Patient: sex F, age 68
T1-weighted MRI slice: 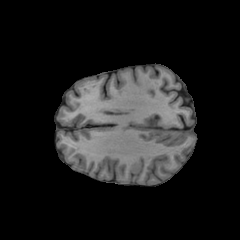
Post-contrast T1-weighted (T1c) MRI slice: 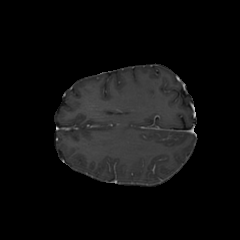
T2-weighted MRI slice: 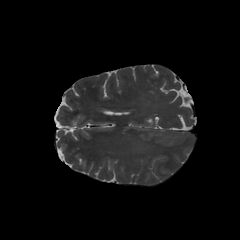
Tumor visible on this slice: no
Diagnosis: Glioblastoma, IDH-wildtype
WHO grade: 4